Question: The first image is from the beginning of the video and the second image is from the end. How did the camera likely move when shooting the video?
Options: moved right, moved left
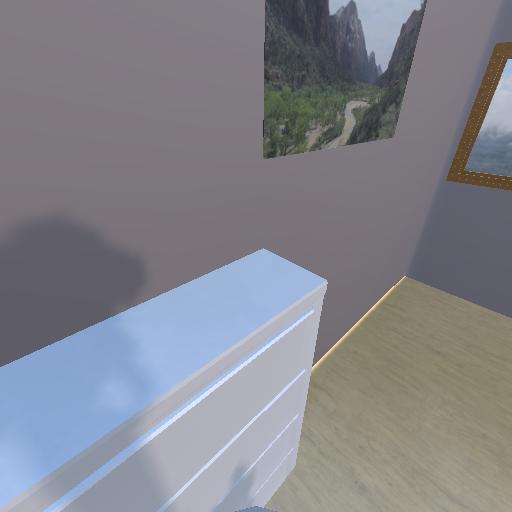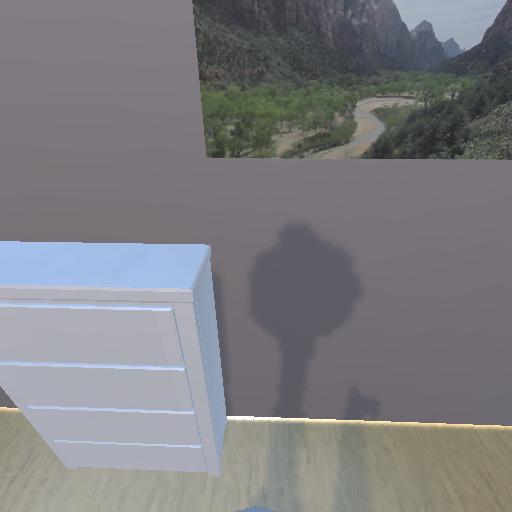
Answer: moved right